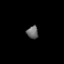
Tissue: prostate
Cell type: Endothelial cells
Senescence score: 0.6859
Nuclear area (px): 143
Mean DAPI intensity: 106.189